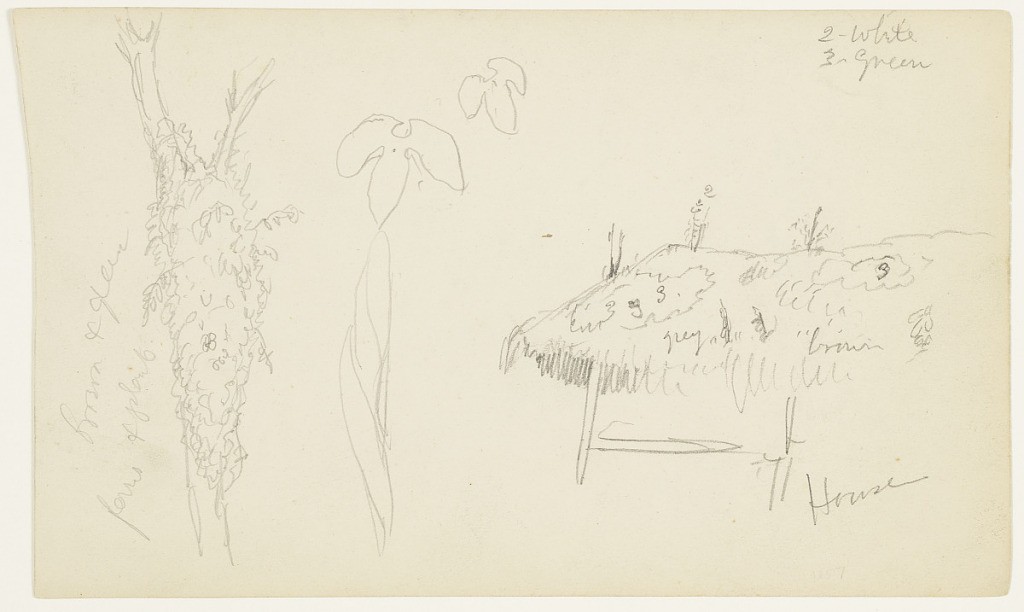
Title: Mixed Sketches, Ecuador
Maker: Frederic Edwin Church, American, 1826–1900
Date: May–August 1857
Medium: Graphite on white wove paper; verso: graphite
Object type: Drawing
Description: Mixed sketches showing views of a house's straw roof, at right, and two botanical studies. At left, a view of a tree's trunk covered in plants and a detail of leaves and a vine are visible.

Verso: Botanical sketches showing views of three different plants. At right, a tall reed is shown, with a detail of a plant's leaves at center. A flower with a tall stalk is visible at left.